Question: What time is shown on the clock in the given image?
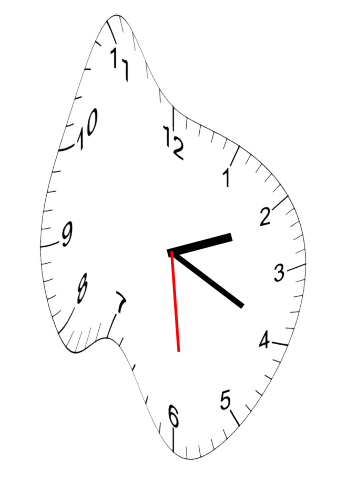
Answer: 02:19:29